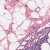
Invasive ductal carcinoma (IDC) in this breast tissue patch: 0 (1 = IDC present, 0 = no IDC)